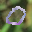
Label: 0